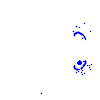
Particle: electron